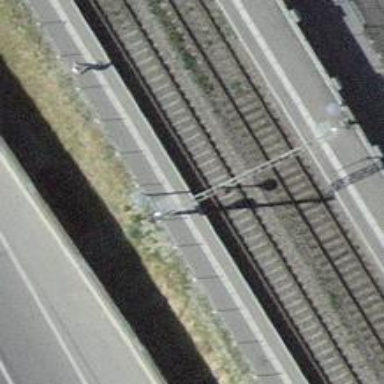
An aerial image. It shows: Railway siding with one electrified track and contact line.